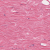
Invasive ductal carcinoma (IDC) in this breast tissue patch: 0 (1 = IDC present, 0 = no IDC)